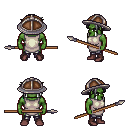
a pixel art fantasy rpg character, male body template, orc, green skin, white tunic, metal pants, gray pixie cut hairstyle, chain helm, maroon shoes, spear, four views (front, back, left, right), 2x2 character sprite sheet, small pixel art, hard edges, no anti-aliasing